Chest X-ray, AP view. Patient: 14 years old, sex M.
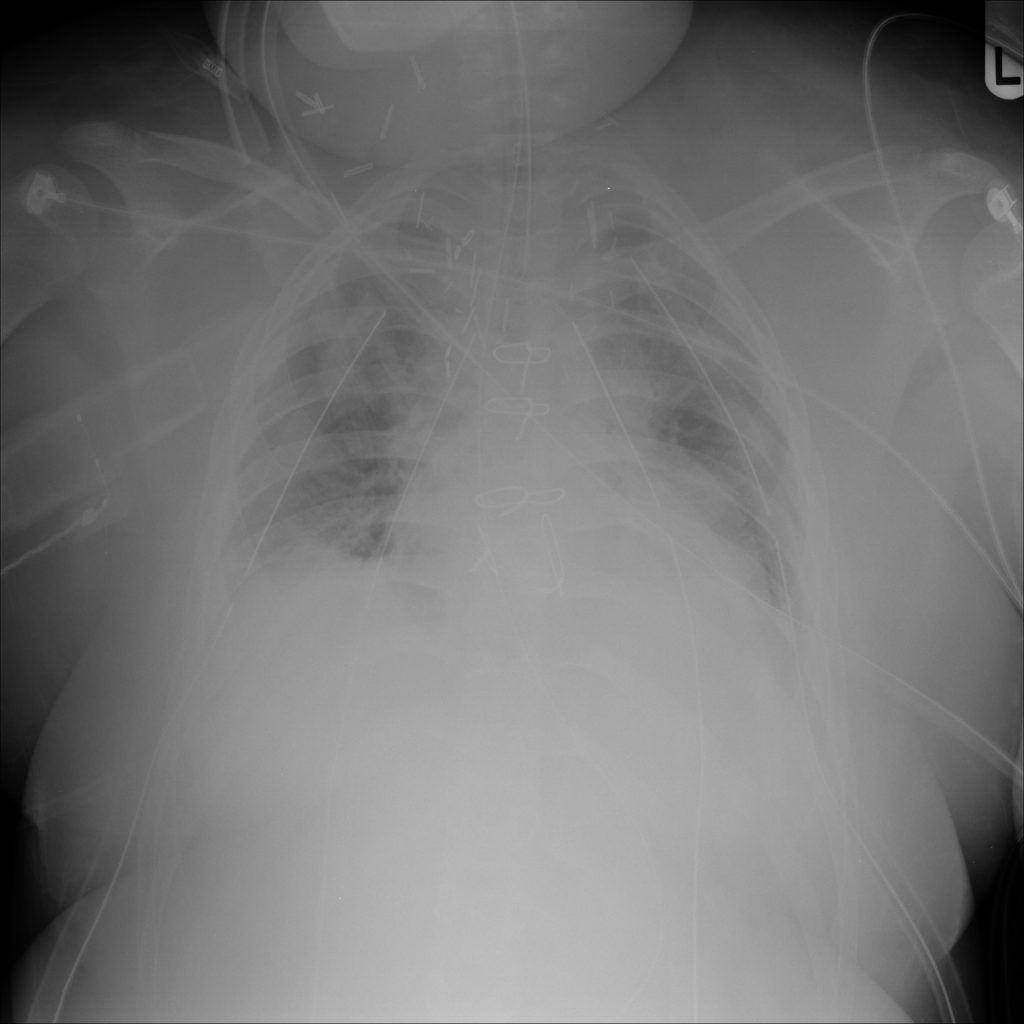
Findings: Infiltration